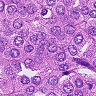
Metastatic tissue present: yes